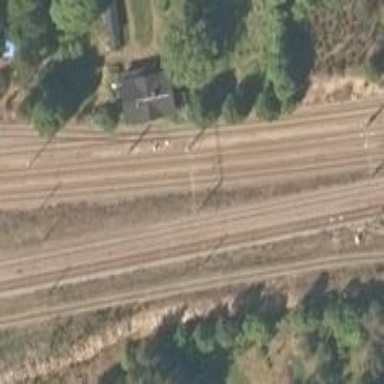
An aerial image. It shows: Railway track with electrified contact lines. This is siding track.